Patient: sex F, age 38
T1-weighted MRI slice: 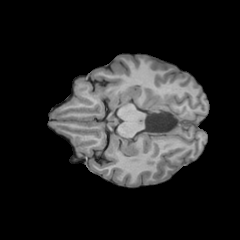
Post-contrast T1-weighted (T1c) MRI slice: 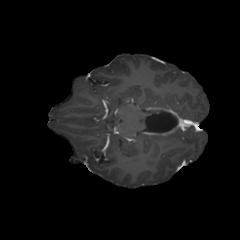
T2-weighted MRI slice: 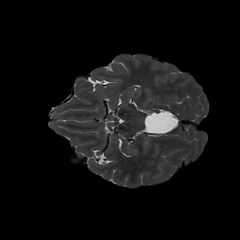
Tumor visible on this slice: no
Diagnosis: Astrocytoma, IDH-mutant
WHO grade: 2